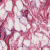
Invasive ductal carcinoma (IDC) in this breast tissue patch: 0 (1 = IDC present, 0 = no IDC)